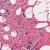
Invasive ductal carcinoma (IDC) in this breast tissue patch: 1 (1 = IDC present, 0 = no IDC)